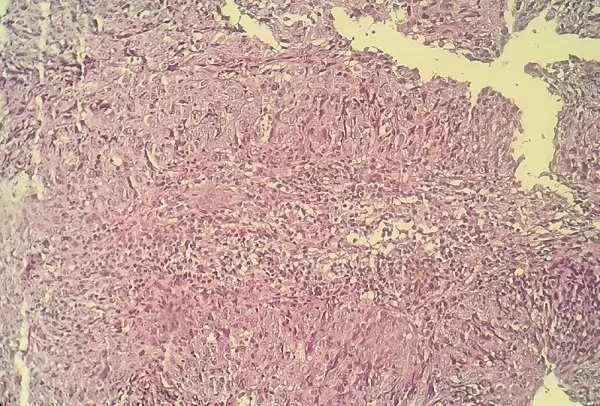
Microscopic appearance of the surgical specimen showing weakly eosinophilic epithelioid and elongated cells exhibiting slight nuclear atypia (Hematoxylin and Eosin x 250).
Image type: pathology (h&e)